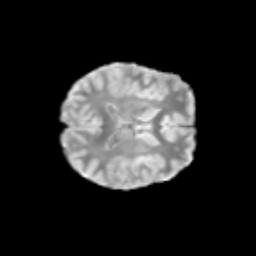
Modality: T2w
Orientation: axial
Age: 12
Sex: female
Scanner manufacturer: siemens
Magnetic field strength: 3 T
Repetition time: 3.8 s
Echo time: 0.07 s